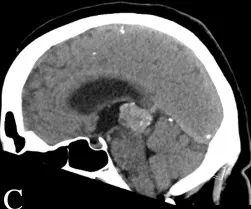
Pre-operative CT scan of the brain. (A-C) Non-contrast CT imaging demonstrating a heterogeneous mass with cystic features and calcification in pineal region causing obstructive hydrocephalus.
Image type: radiology (ct)